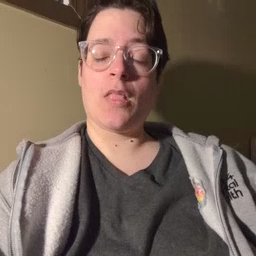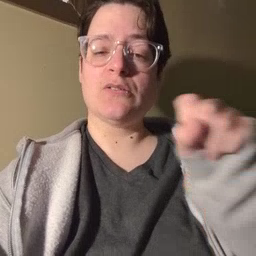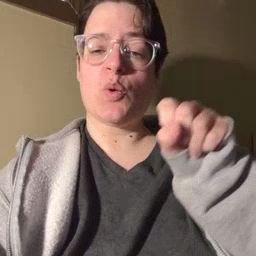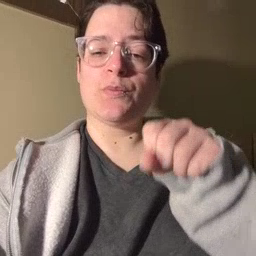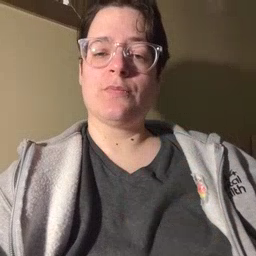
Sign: shoe